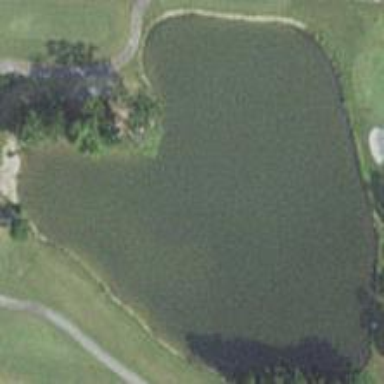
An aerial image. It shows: Scenic view of water hazard on golf course. The natural water feature adds beauty to the landscape.